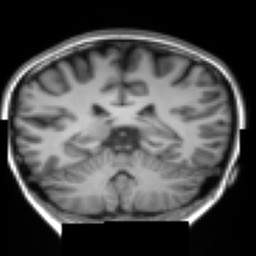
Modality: T1w
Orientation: sagittal